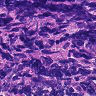
Metastatic tissue present: no